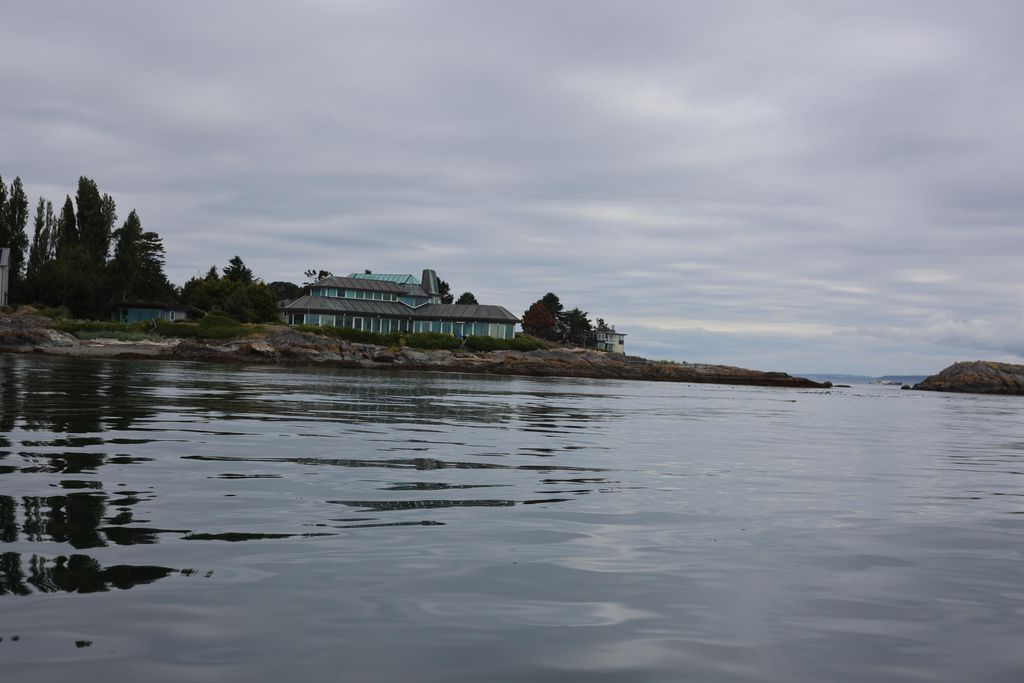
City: victoria